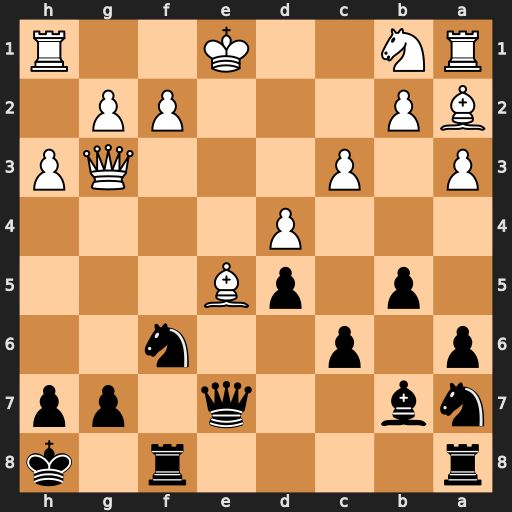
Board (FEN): r4r1k/nb2q1pp/p1p2n2/1p1pB3/3P4/P1P3QP/BP3PP1/RN2K2R
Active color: b
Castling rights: KQ
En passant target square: -
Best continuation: Ne4 Qxg7+ Qxg7 Bxg7+ Kxg7